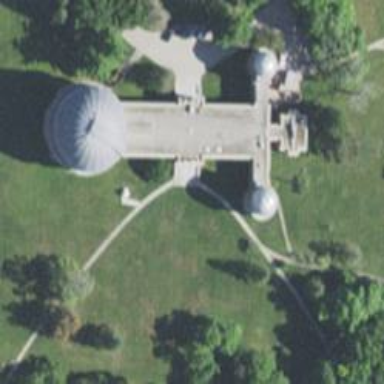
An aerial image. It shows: Observatory building.